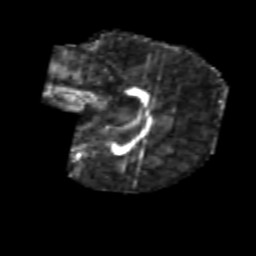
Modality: FA
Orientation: sagittal
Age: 6
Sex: male
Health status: healthy